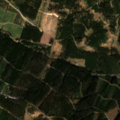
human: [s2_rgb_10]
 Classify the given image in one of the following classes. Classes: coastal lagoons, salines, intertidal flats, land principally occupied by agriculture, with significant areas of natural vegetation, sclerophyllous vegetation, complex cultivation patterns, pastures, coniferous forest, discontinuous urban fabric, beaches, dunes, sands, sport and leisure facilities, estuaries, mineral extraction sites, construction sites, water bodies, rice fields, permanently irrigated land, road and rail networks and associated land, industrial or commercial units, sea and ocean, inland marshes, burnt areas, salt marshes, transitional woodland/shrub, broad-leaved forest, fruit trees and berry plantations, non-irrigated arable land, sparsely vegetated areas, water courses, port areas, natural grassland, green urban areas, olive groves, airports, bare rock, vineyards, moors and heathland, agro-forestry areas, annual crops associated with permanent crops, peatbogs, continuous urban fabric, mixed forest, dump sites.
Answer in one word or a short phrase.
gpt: pastures, coniferous forest